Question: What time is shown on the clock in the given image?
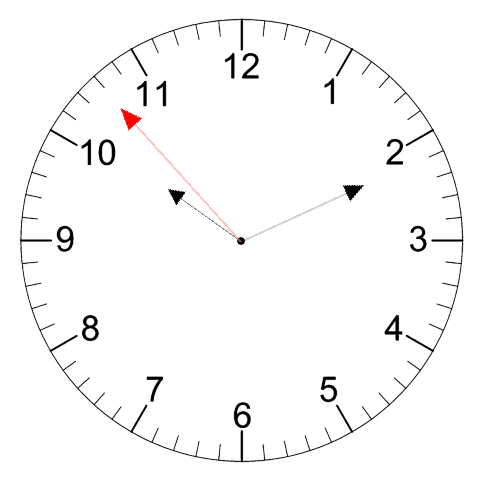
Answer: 10:10:53